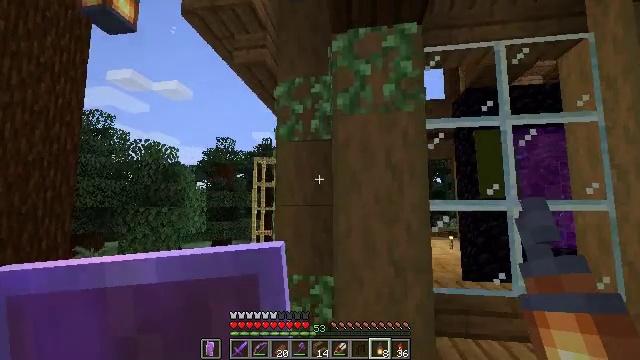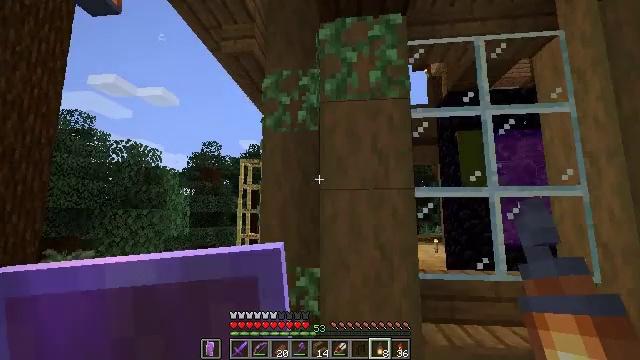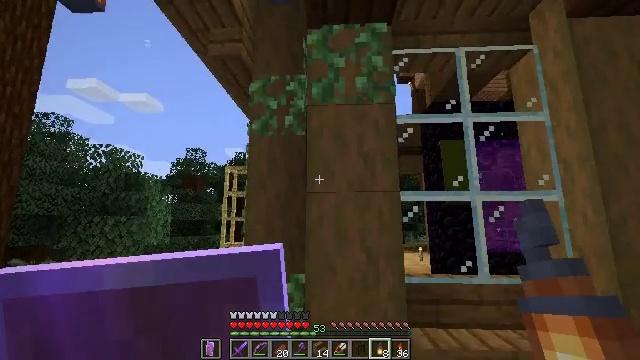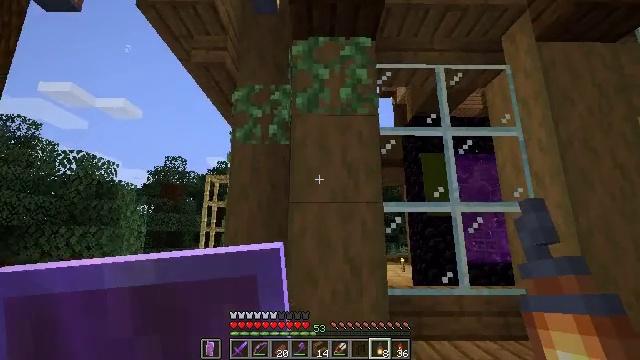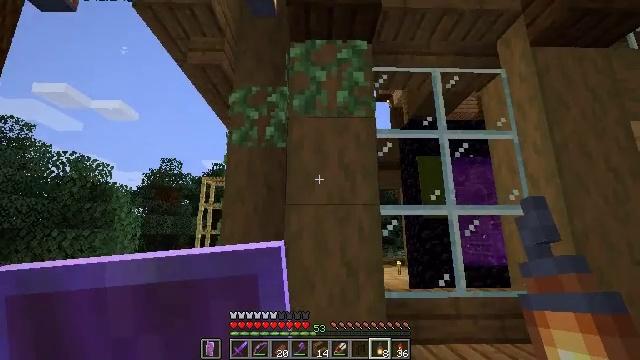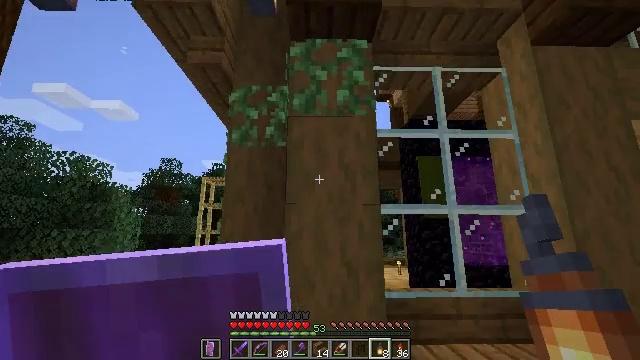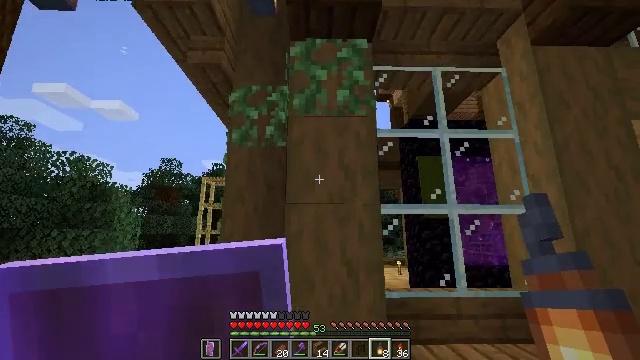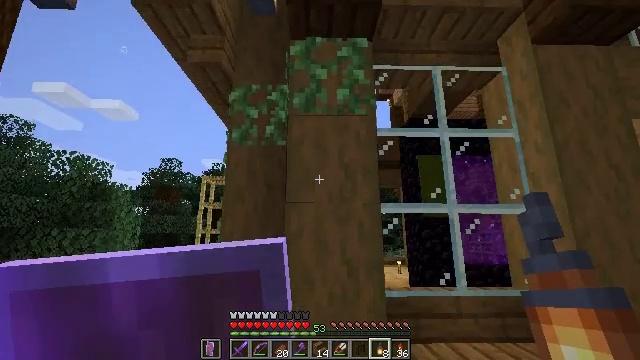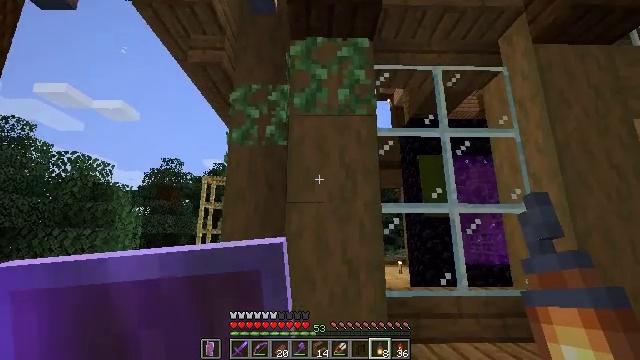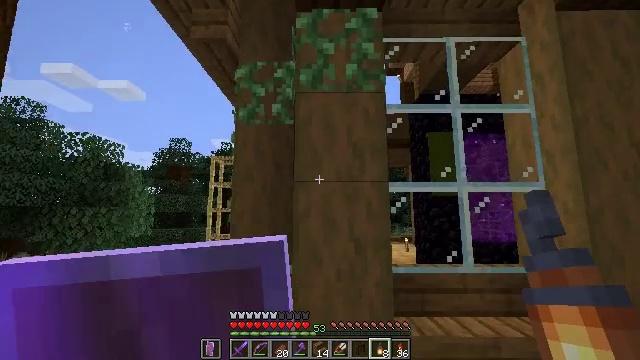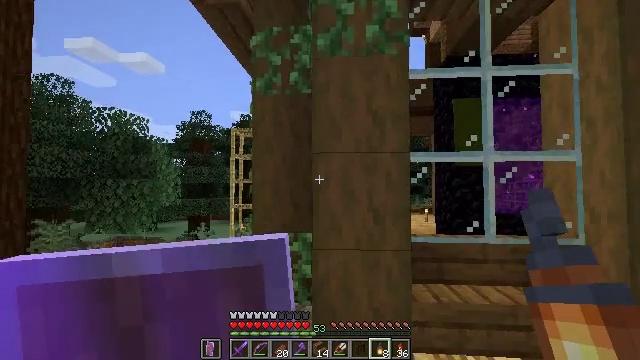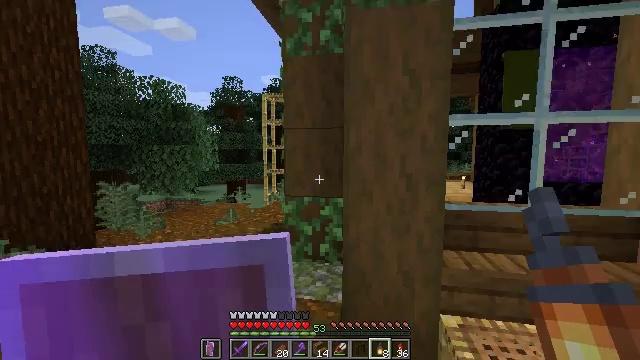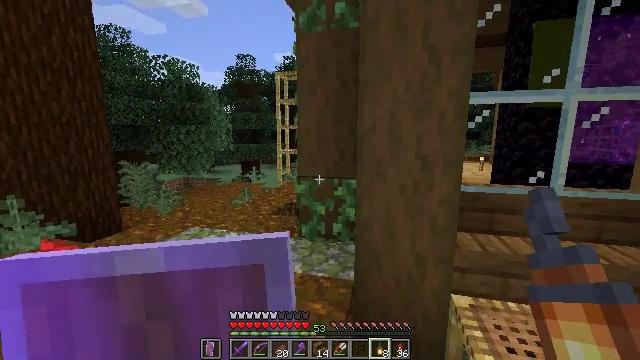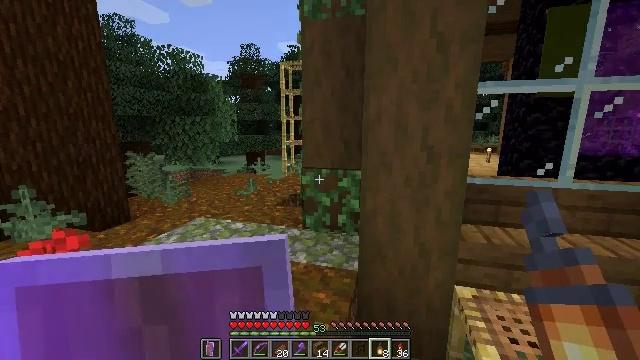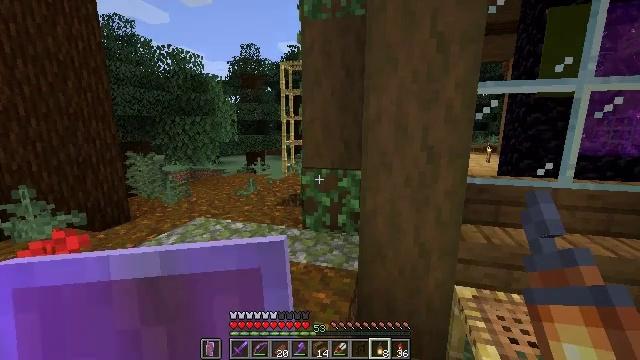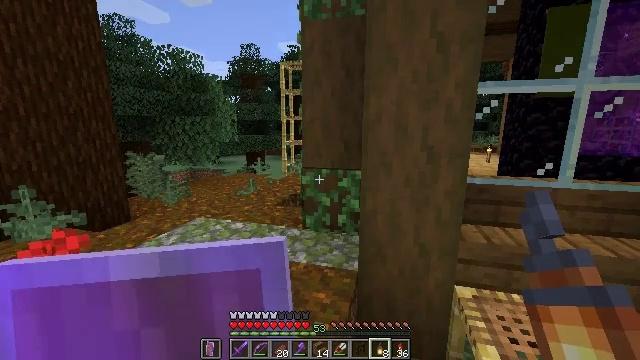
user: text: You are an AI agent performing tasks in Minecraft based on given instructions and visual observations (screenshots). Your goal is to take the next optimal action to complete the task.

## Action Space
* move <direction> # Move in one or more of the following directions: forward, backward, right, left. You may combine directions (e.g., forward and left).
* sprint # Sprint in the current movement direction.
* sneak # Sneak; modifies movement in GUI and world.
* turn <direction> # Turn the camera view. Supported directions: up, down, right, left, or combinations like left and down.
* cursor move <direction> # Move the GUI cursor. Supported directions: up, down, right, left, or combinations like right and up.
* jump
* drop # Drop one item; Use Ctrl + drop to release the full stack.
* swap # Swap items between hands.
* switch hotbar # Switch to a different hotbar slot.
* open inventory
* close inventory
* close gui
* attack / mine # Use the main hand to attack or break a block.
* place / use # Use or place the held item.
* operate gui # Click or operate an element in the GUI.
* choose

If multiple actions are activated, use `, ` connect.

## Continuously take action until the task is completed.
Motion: motion action
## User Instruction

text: Collect vines by mining them.
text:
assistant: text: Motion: move left, turn right and up
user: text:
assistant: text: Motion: move left, turn right and up
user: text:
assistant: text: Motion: move left, turn right and up
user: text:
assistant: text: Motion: no_op
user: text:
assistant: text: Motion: no_op
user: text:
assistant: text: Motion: no_op
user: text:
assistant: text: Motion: no_op
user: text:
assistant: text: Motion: no_op
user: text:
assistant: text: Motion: turn left and down
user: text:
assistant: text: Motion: turn left and down
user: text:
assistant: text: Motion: turn left and down
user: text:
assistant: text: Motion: turn left and down
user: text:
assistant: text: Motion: turn left and down
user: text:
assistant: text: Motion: no_op
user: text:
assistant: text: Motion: no_op
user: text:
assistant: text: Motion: no_op
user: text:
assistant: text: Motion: no_op
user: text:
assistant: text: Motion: no_op
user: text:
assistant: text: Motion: no_op
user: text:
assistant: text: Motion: no_op
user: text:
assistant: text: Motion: no_op
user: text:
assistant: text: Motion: no_op
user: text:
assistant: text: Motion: no_op
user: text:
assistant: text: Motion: move left
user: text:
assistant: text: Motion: move forward and move left
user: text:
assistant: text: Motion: move forward and move left
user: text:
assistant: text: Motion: move forward and move left
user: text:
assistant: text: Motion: move forward and move left, jump
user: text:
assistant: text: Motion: move forward and move left, turn down, jump
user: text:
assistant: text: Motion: move forward and move left, turn down, jump